Question: This is the first time that i write here... I try to explain my problem!
I wrote this code in masm32
'''
.586
.model flat
.data
mess db "digita un carattere ",0
res db "x = %c",10,0
.data?
salva db ?
.code
extern _printf:proc
extern _scanf:proc
_funzione proc
;pre
push ebp
mov ebp,esp
push ebx
push edi
push esi
mov eax, offset mess
push eax
call _printf ;puting out the message
mov eax, offset salva
push eax
mov eax, offset res
push eax
call _scanf ;taking the char and saving it in "salva"
add esp,12
xor eax,eax
mov eax,offset salva
push eax
mov eax, offset res
push eax
call _printf ;printing the char
add esp,8
;post
pop esi
pop edi
pop ebx
pop ebp
ret
_funzione endp
end
'''
When i compile it the output is:

I dont understand why _printf doesnt print the char ('y') that _scanf had read...
Please help me!
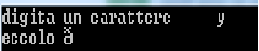
Answer: The format strings of 'printf' and 'scanf'are different. The <URL>. 'scanf' will produce nothing but an error with 'res db "x = %c",10,0'. Add a line 'scanf_res db "%c",0' and change 'mov eax, offset res' to 'mov eax, offset scanf_res'.
The <URL> 'res db "x = %c",10,0' expects a direct value to be pushed, not an offset of a string. Change 'mov eax,offset salva' to 'mov al, salva'.
'''
.586
.model flat
.data
mess db "digita un carattere ",0
scanf_res db "%c",0
res db "x = %c",10,0
.data?
salva db ?
.code
extern _printf:proc
extern _scanf:proc
extern _fflush:proc
_funzione proc
;pre
push ebp
mov ebp,esp
push ebx
push edi
push esi
mov eax, offset mess
push eax
call _printf ;puting out the message
mov eax, offset salva
push eax
mov eax, offset scanf_res
push eax
call _scanf ;taking the char and saving it in "salva"
add esp,12
xor eax,eax
mov al, salva
push eax
mov eax, offset res
push eax
call _printf ;printing the char
add esp,8
;post
pop esi
pop edi
pop ebx
pop ebp
ret
_funzione endp
end
'''